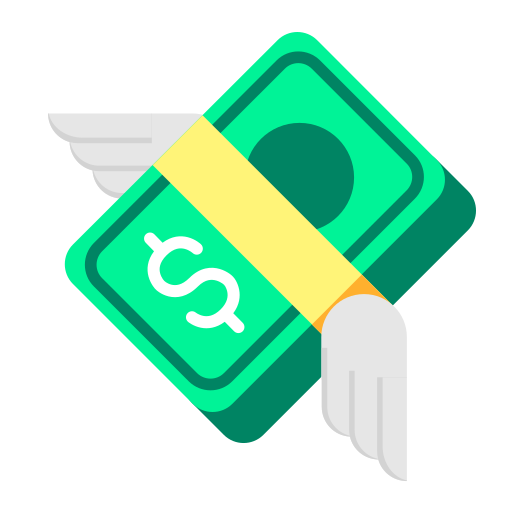
money with wings flat